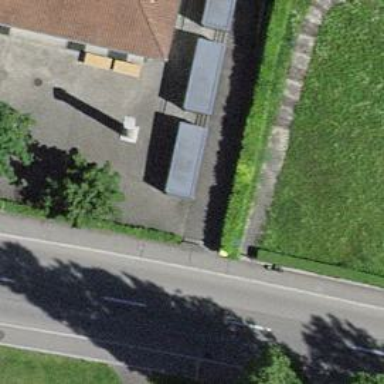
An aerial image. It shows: Post box.